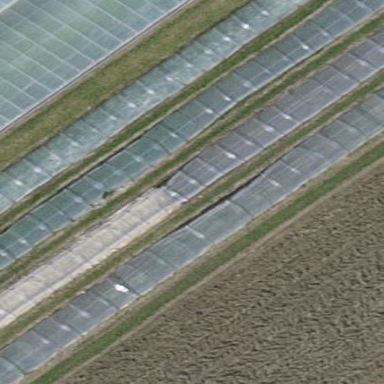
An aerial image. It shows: Greenhouse.